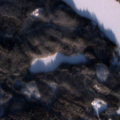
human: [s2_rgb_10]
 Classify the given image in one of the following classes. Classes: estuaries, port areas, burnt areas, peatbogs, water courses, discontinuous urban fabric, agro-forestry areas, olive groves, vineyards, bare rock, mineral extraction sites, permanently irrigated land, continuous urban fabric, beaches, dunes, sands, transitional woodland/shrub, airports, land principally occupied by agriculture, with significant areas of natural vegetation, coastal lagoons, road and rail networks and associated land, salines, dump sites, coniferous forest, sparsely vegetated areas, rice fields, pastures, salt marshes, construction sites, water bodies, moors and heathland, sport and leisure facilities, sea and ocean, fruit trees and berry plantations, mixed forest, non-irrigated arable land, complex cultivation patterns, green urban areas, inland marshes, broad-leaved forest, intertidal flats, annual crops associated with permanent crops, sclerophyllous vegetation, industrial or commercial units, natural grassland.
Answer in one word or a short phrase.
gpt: coniferous forest, mixed forest, water bodies